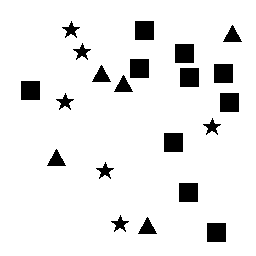
Squares: 10
Triangles: 5
Stars: 6
Total shapes: 21